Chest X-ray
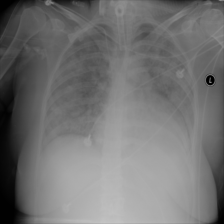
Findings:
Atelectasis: negative
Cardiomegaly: negative
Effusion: negative
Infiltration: positive
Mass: negative
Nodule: negative
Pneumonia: positive
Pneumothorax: negative
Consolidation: negative
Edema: positive
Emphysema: negative
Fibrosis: negative
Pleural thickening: negative
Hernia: negative